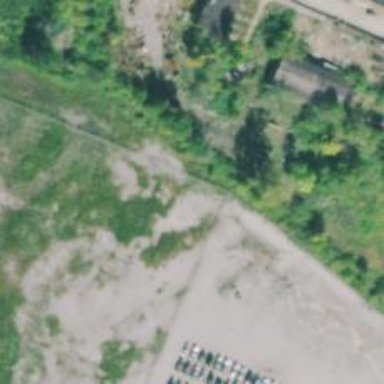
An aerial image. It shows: Abandoned railway spur.